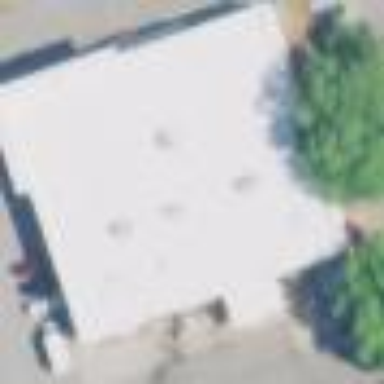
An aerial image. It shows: Supermarket building.